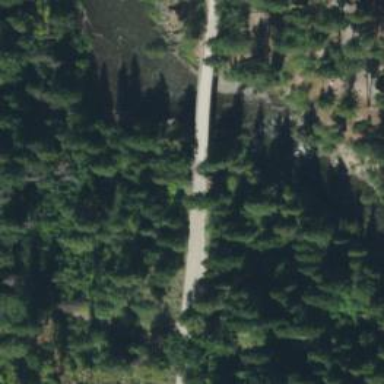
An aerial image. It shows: Unclassified road on bridge.